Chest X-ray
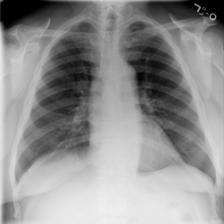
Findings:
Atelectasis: negative
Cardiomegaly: negative
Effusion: negative
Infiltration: negative
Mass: negative
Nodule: negative
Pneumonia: negative
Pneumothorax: negative
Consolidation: negative
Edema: negative
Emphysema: negative
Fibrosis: negative
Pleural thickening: negative
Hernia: negative